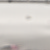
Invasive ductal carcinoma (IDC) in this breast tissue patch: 0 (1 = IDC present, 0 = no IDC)